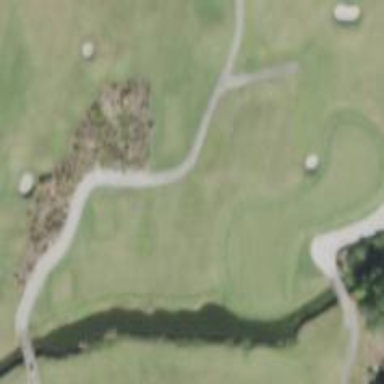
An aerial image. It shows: Golf green.